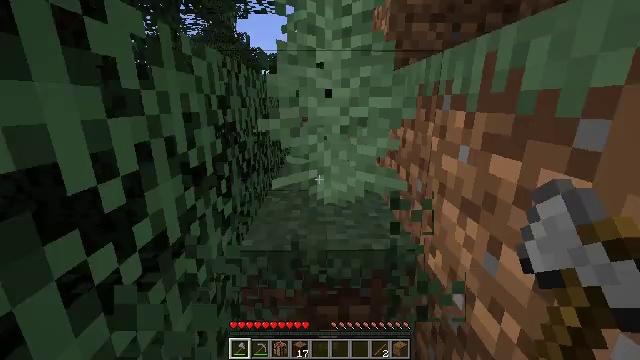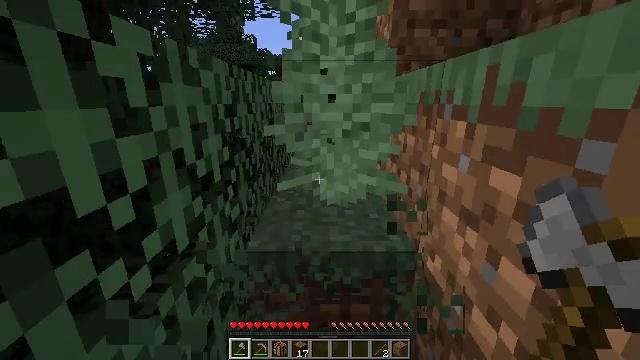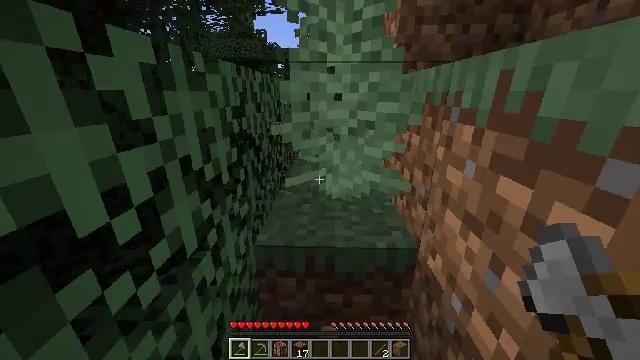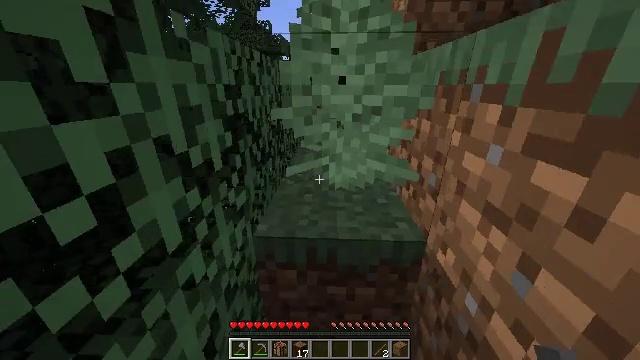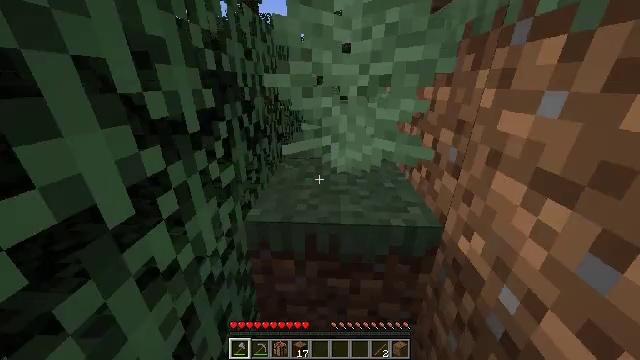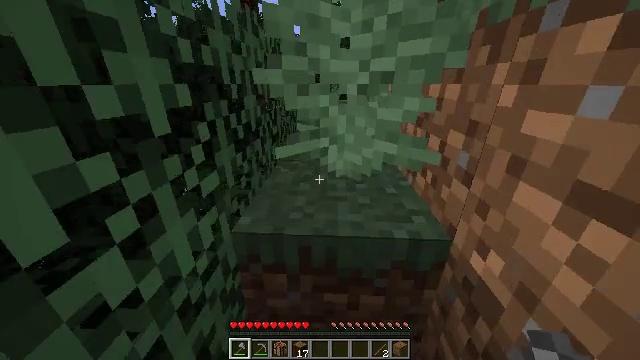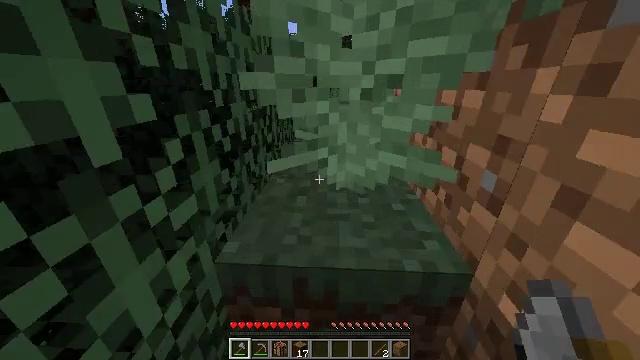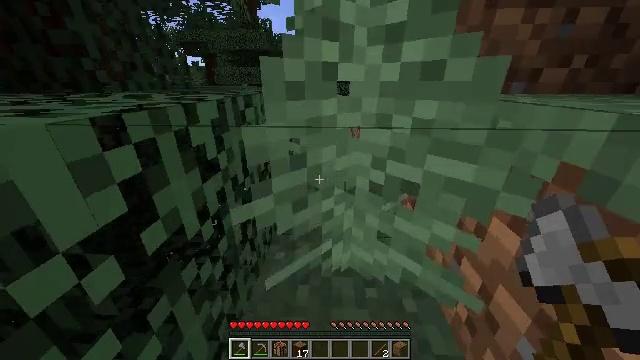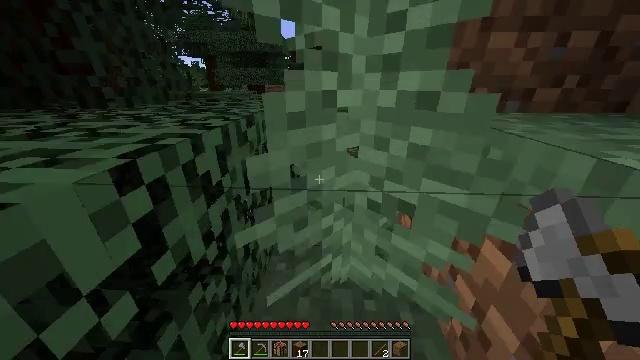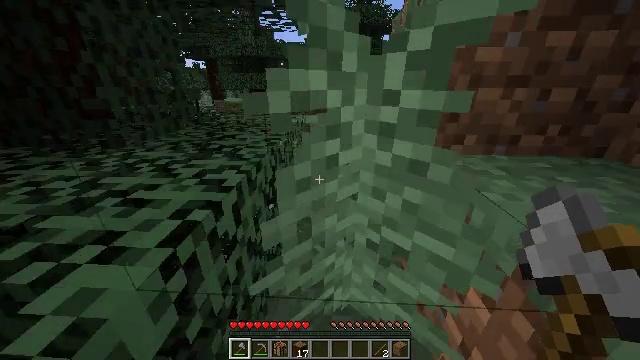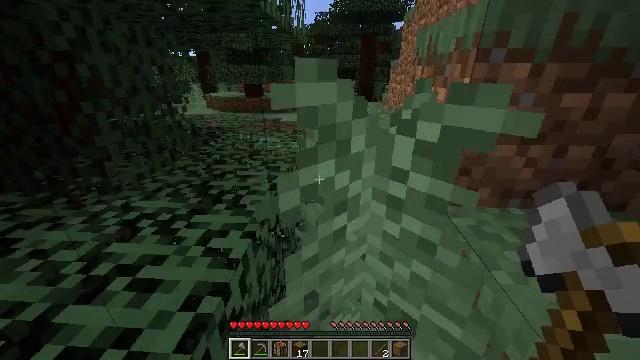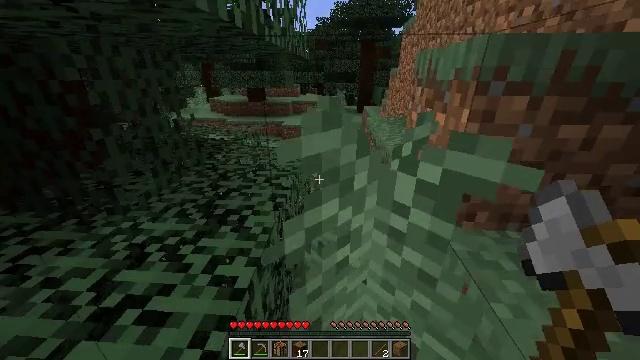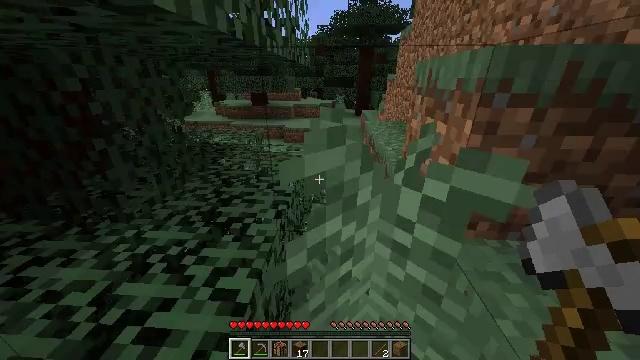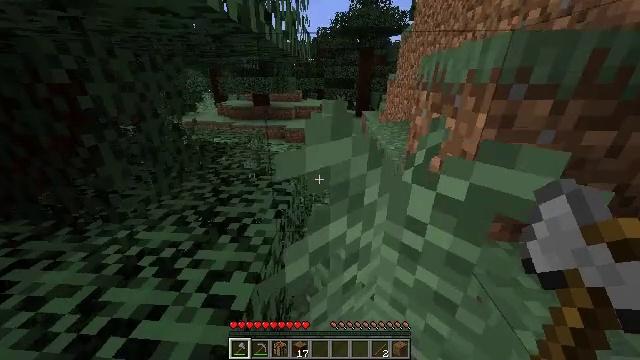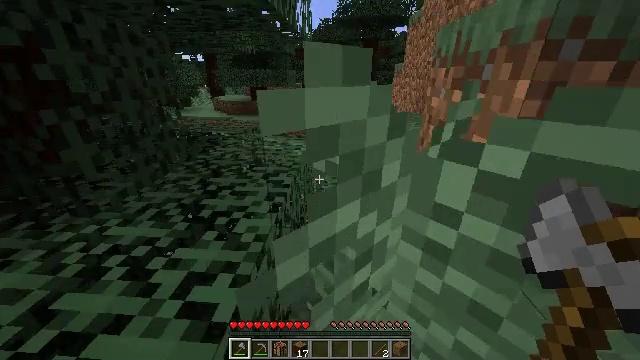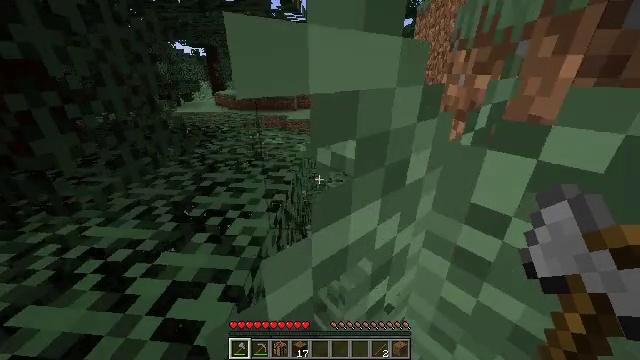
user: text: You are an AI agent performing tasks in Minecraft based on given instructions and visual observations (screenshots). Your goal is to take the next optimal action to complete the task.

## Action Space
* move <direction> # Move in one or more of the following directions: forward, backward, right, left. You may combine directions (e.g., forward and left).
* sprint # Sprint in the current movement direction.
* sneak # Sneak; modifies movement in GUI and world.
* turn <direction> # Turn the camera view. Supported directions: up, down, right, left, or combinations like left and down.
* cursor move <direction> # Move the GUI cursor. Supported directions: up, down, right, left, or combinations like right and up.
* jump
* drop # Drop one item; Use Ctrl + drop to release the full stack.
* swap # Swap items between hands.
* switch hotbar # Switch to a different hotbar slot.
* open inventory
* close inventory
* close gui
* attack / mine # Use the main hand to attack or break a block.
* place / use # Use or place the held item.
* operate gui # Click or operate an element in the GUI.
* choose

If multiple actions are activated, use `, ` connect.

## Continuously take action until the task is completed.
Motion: motion action
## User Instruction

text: Collect spruce leaves for landscaping.
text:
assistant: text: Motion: move forward, sprint, turn down, jump
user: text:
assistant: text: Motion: move forward, sprint, turn left and down, jump
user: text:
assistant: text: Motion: move forward, sprint, turn down, jump
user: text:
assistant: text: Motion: move forward, sprint, turn down, jump
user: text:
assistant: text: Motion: move forward, sprint, jump
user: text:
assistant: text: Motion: move forward, sprint, jump
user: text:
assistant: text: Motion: move forward, sprint, jump
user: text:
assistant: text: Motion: move forward, sprint, jump
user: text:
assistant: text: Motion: move forward, sprint, jump
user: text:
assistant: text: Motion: move forward, sprint, jump
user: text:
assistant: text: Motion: move forward, sprint, jump
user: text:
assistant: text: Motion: move forward, sprint, jump
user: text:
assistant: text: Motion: move forward, sprint, jump
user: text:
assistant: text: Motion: move forward, sprint, jump
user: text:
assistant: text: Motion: move forward, sprint, jump
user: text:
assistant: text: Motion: move forward, sprint, jump
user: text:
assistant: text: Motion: move forward, sprint, jump
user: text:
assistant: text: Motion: move forward, sprint, jump
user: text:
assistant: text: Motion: move forward, sprint, jump
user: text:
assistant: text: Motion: move forward, sprint, jump
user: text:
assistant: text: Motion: move forward, sprint, jump
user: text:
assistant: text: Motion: move forward, sprint, jump
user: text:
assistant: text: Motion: move forward, sprint, jump
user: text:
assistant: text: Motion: move forward, sprint, jump
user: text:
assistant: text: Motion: move forward, sprint, jump
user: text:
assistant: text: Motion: move forward, sprint
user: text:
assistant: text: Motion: move forward, sprint
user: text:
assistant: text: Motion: move forward, sprint
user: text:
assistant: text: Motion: move forward, sprint
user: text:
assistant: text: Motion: move forward, sprint